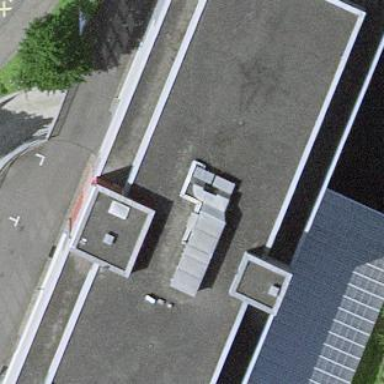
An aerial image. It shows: Commercial building.